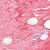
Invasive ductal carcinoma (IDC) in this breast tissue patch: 0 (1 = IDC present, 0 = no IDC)